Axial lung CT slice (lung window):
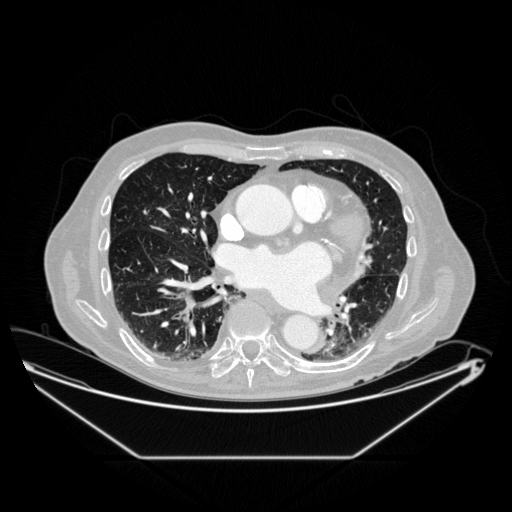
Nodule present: no